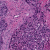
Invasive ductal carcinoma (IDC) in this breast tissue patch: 1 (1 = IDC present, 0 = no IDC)